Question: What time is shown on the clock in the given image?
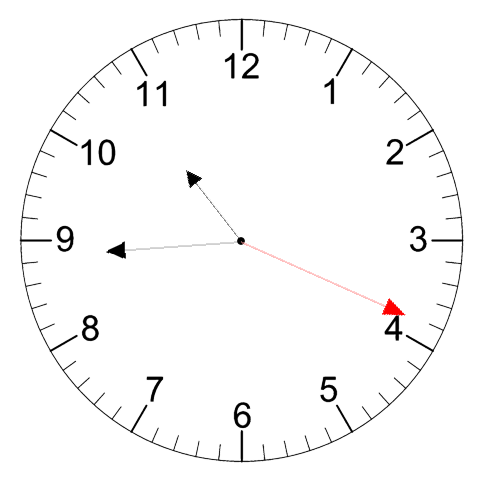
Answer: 10:44:19